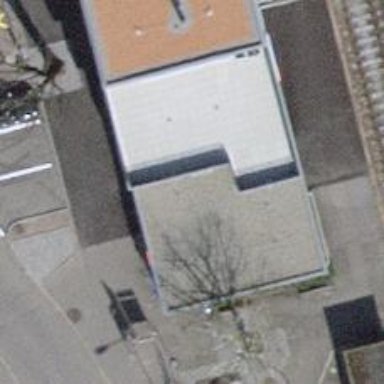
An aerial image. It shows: Post box.